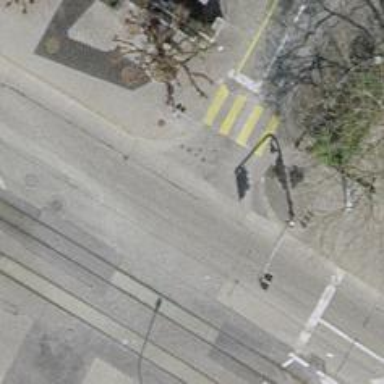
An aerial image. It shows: Road with traffic signals.